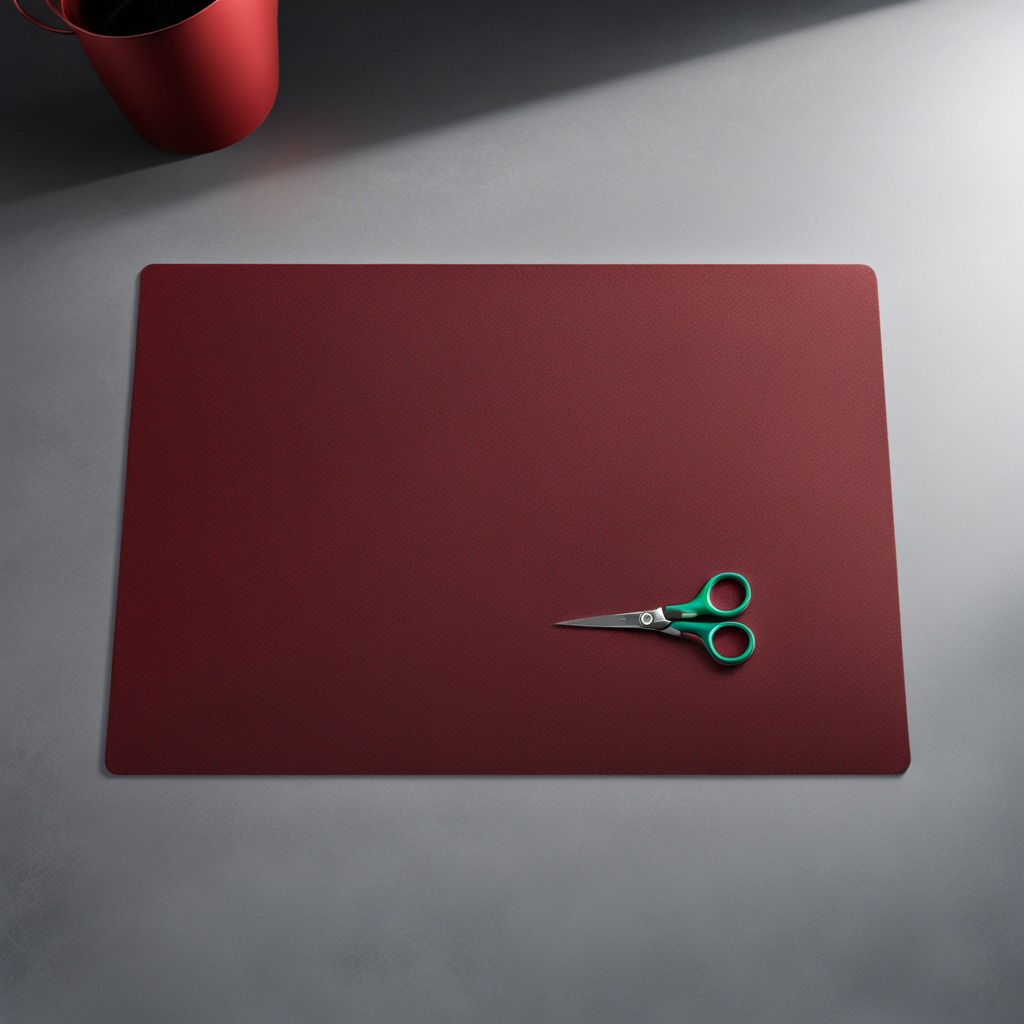
A scissor is lying on a clean granite tabletop covered with a red rubber mat inside a workshop under bright overhead lighting crisp shadows high clarity worn but beneath the mat